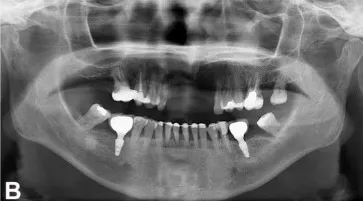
Panoramic radiographic without evident lesions.
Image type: radiology (x_ray)